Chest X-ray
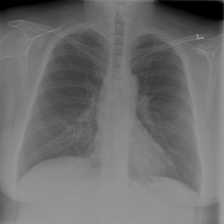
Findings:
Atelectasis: negative
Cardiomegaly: negative
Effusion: negative
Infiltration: positive
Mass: negative
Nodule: negative
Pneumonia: negative
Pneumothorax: negative
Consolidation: negative
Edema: negative
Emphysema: negative
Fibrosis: negative
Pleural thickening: negative
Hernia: negative